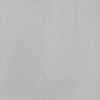
Label: dusty